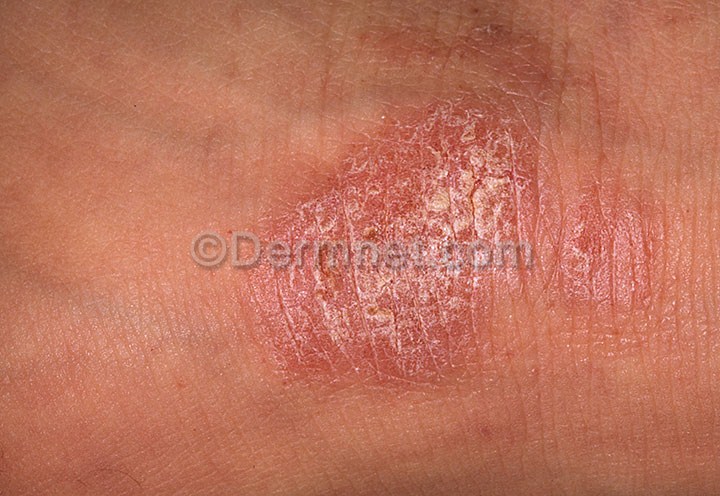
Disease: Psoriasis pictures Lichen Planus and related diseases